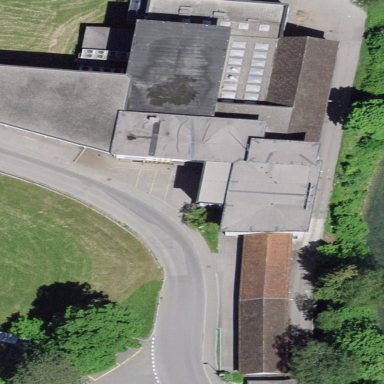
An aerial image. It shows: Industrial building.